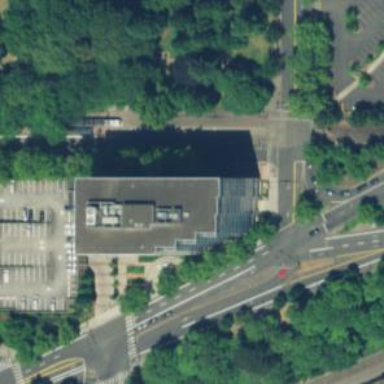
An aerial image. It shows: Government office.